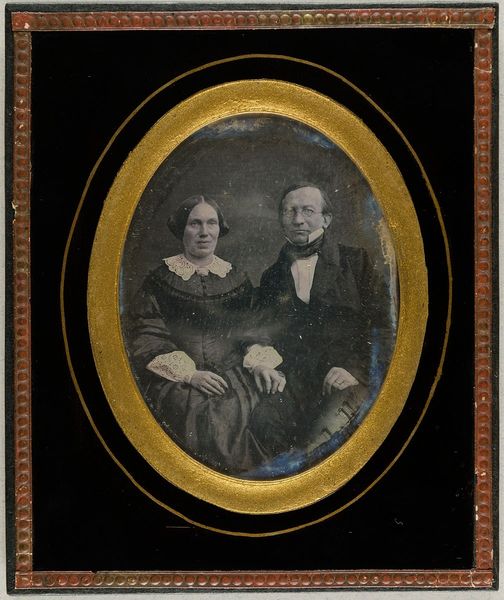
Titel: Unbekanntes Ehepaar
Standort: Hamburg
Institution: Museum für Kunst und Gewerbe Hamburg
Schlagwörter: mann, frau, figur, paar, foto, fotografie, photographie, doppelbildnis, doppelportrait, photo, ehe, lichtbild, daguerreotypie, bildwerke, angewandte und bildende kunst, hessische systematik, porträtfotografie, porträtphotographie, doppelporträt, verheiratetes paar, matrimonium, ehestand